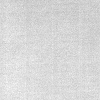
Atmospheric dust classification: dusty